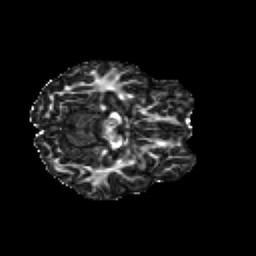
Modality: FA
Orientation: axial
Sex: male
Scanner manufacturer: siemens
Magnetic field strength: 3 T
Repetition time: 5 s
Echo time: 0.071 s